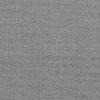
Atmospheric dust classification: dusty